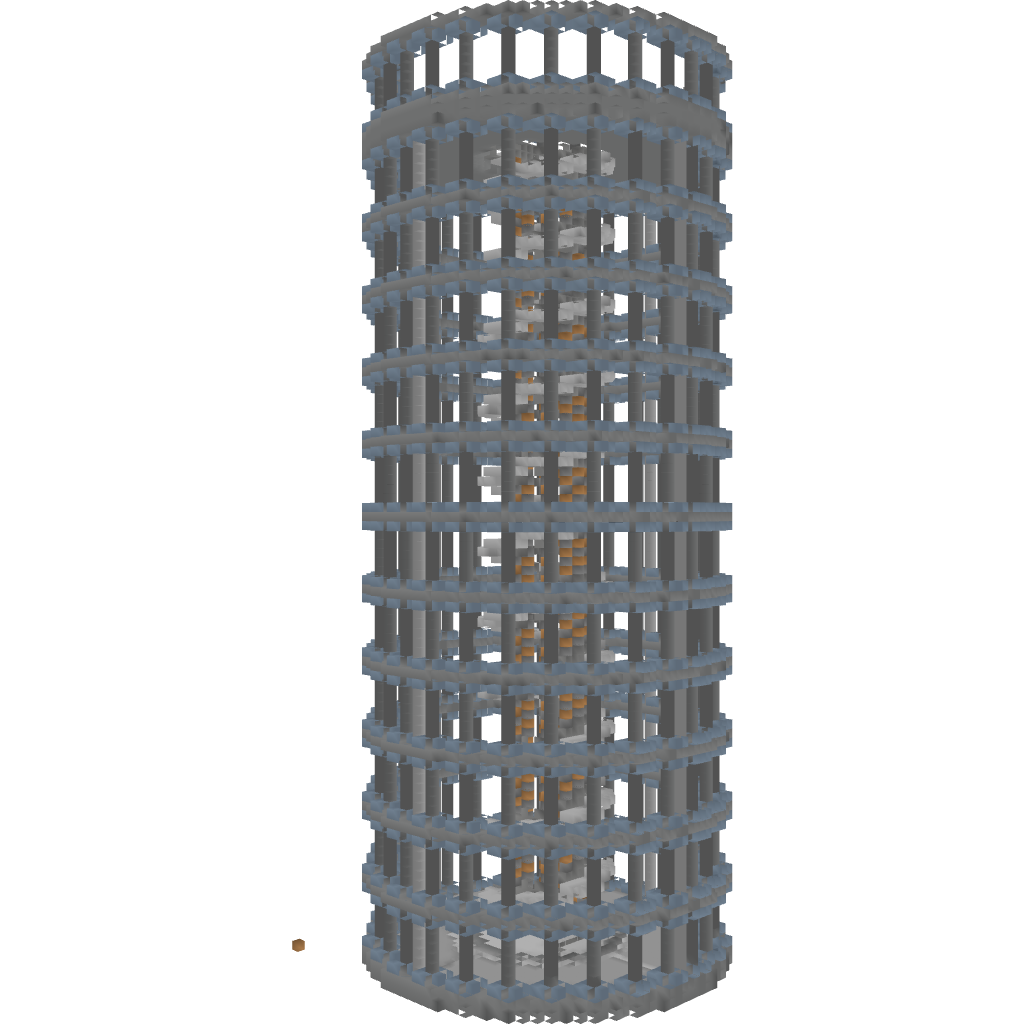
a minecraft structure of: Jonas' Tower